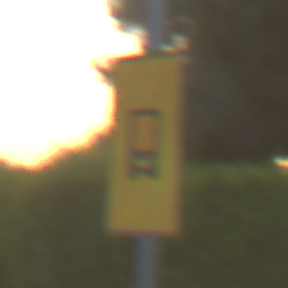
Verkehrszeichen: KennzeichnungspflichtigeFahrzeugeGefaehrlicheGueterOhnePfeilsymbol
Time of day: SunriseSunset
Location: Outdoor (Urban)
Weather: Clear
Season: NotSpecified
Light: Natural